Field crop: tomato
Growth stage: 1
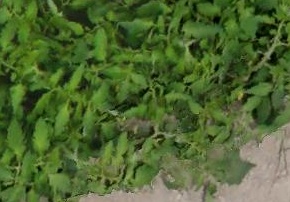
Species: tomato